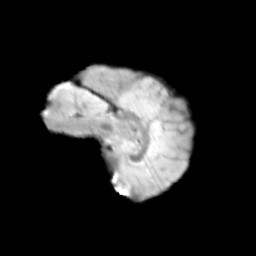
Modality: T2w
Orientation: sagittal
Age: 12
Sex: female
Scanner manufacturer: siemens
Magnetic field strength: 3 T
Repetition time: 3.8 s
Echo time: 0.07 s